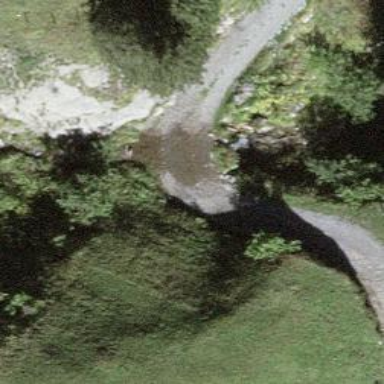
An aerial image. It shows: There is ford in the area.